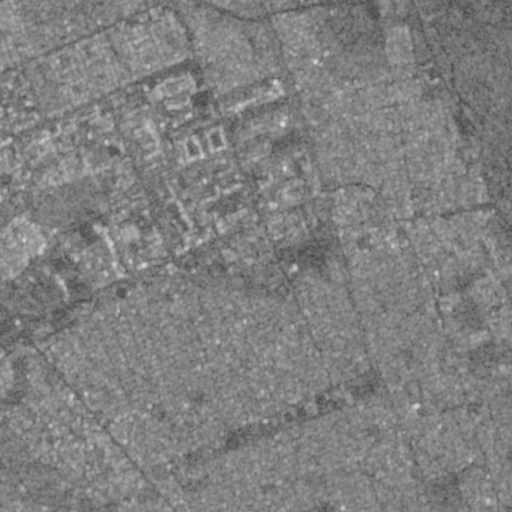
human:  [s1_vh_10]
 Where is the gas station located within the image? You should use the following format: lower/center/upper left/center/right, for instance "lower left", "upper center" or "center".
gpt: The gas station is located in the upper left of the image.
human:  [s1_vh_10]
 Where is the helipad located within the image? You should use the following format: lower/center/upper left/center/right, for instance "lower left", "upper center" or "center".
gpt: The helipad is located in the center left of the image.
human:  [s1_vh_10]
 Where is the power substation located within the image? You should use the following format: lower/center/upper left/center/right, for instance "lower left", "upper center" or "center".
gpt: The power substation is located in the center left of the image.
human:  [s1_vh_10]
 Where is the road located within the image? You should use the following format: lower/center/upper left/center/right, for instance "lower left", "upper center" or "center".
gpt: There is no road in the image.

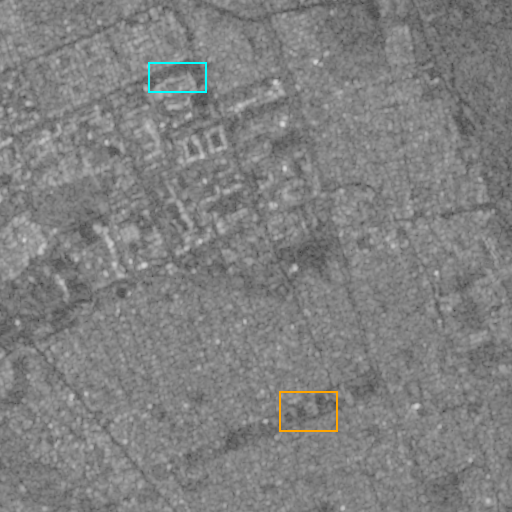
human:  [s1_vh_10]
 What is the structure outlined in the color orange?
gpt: The structure outlined in orange is a park.
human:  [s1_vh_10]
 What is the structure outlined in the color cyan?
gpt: The structure outlined in cyan is a parking lot.
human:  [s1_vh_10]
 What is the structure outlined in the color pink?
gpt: There is no pink outline.